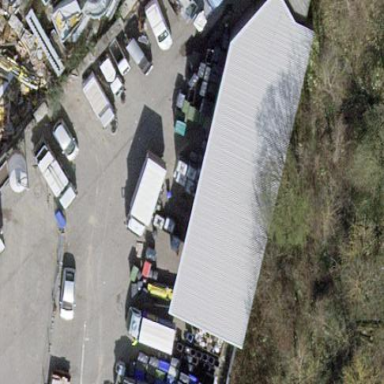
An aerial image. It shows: Shed.